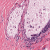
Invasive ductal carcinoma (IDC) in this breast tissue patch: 0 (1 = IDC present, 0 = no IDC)